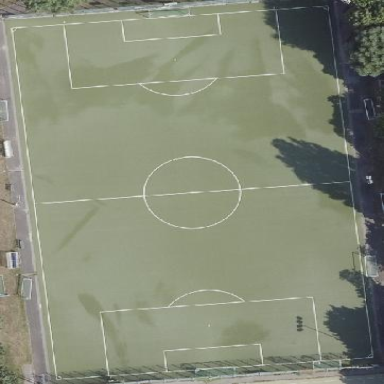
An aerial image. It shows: Soccer pitch for leisureland activities.